Brain MRI, modality: hrT2
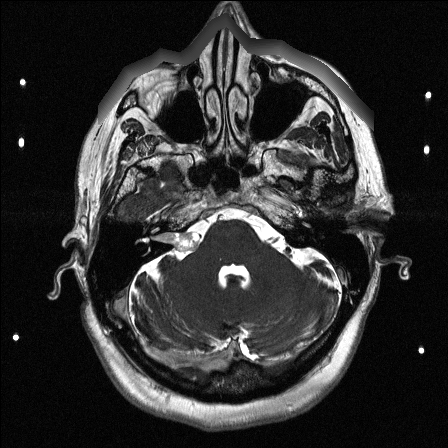